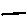
Label: line